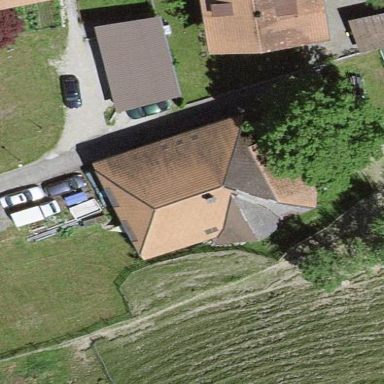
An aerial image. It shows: Farm building.